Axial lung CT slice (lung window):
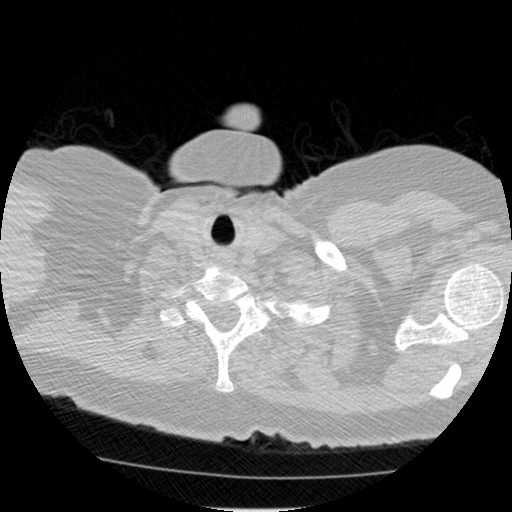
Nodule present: no